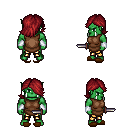
a pixel art fantasy rpg character, male body template, orc, green skin, brown tunic, gold greaves, brunette swoop hairstyle, white cloth bracers, brown slippers, dagger, four views (front, back, left, right), 2x2 character sprite sheet, small pixel art, hard edges, no anti-aliasing